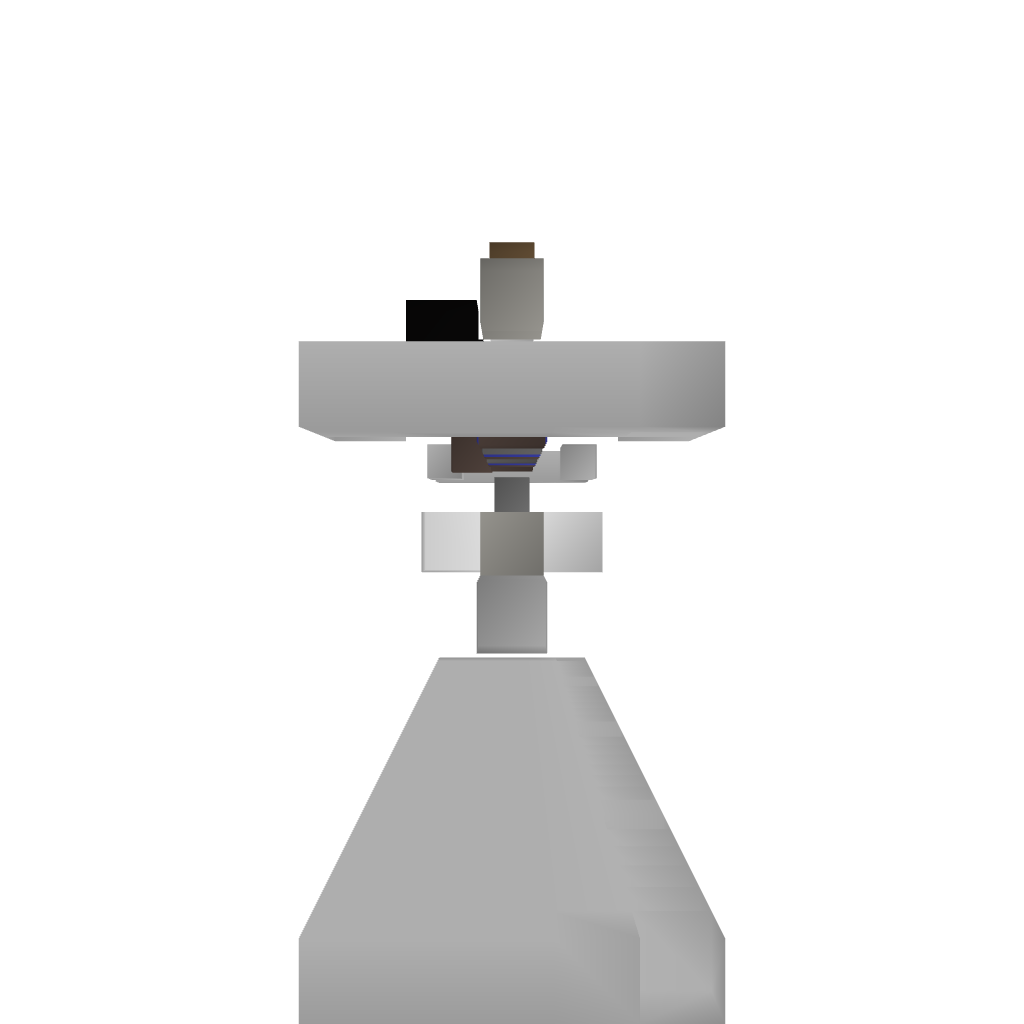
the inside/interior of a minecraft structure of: Functional Mini Submarine